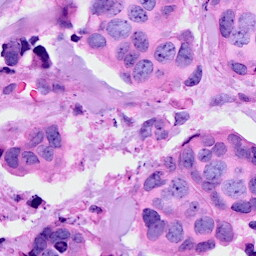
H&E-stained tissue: Breast